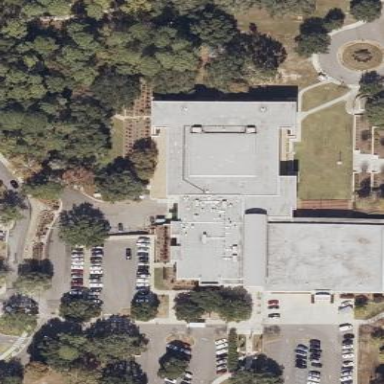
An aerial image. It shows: University building.